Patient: sex M, age 78
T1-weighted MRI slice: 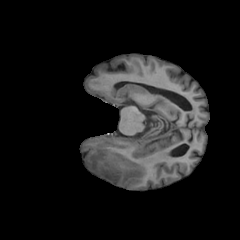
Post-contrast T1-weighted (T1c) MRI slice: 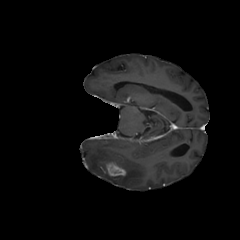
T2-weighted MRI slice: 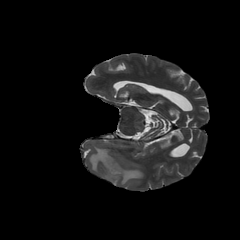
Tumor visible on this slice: yes
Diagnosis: Glioblastoma, IDH-wildtype
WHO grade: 4